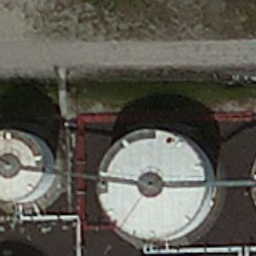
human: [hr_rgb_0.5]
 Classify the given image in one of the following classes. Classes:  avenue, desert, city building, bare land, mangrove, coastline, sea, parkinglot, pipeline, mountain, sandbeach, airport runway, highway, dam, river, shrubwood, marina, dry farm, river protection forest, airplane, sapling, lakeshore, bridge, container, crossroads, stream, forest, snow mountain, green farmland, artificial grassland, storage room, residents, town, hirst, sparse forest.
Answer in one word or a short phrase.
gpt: storage room